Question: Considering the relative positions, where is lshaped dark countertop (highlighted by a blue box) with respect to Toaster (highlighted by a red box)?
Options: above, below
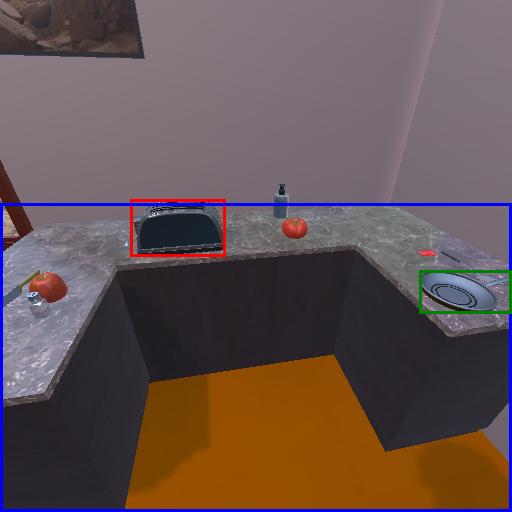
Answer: above